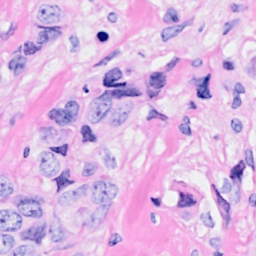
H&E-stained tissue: Breast